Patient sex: M
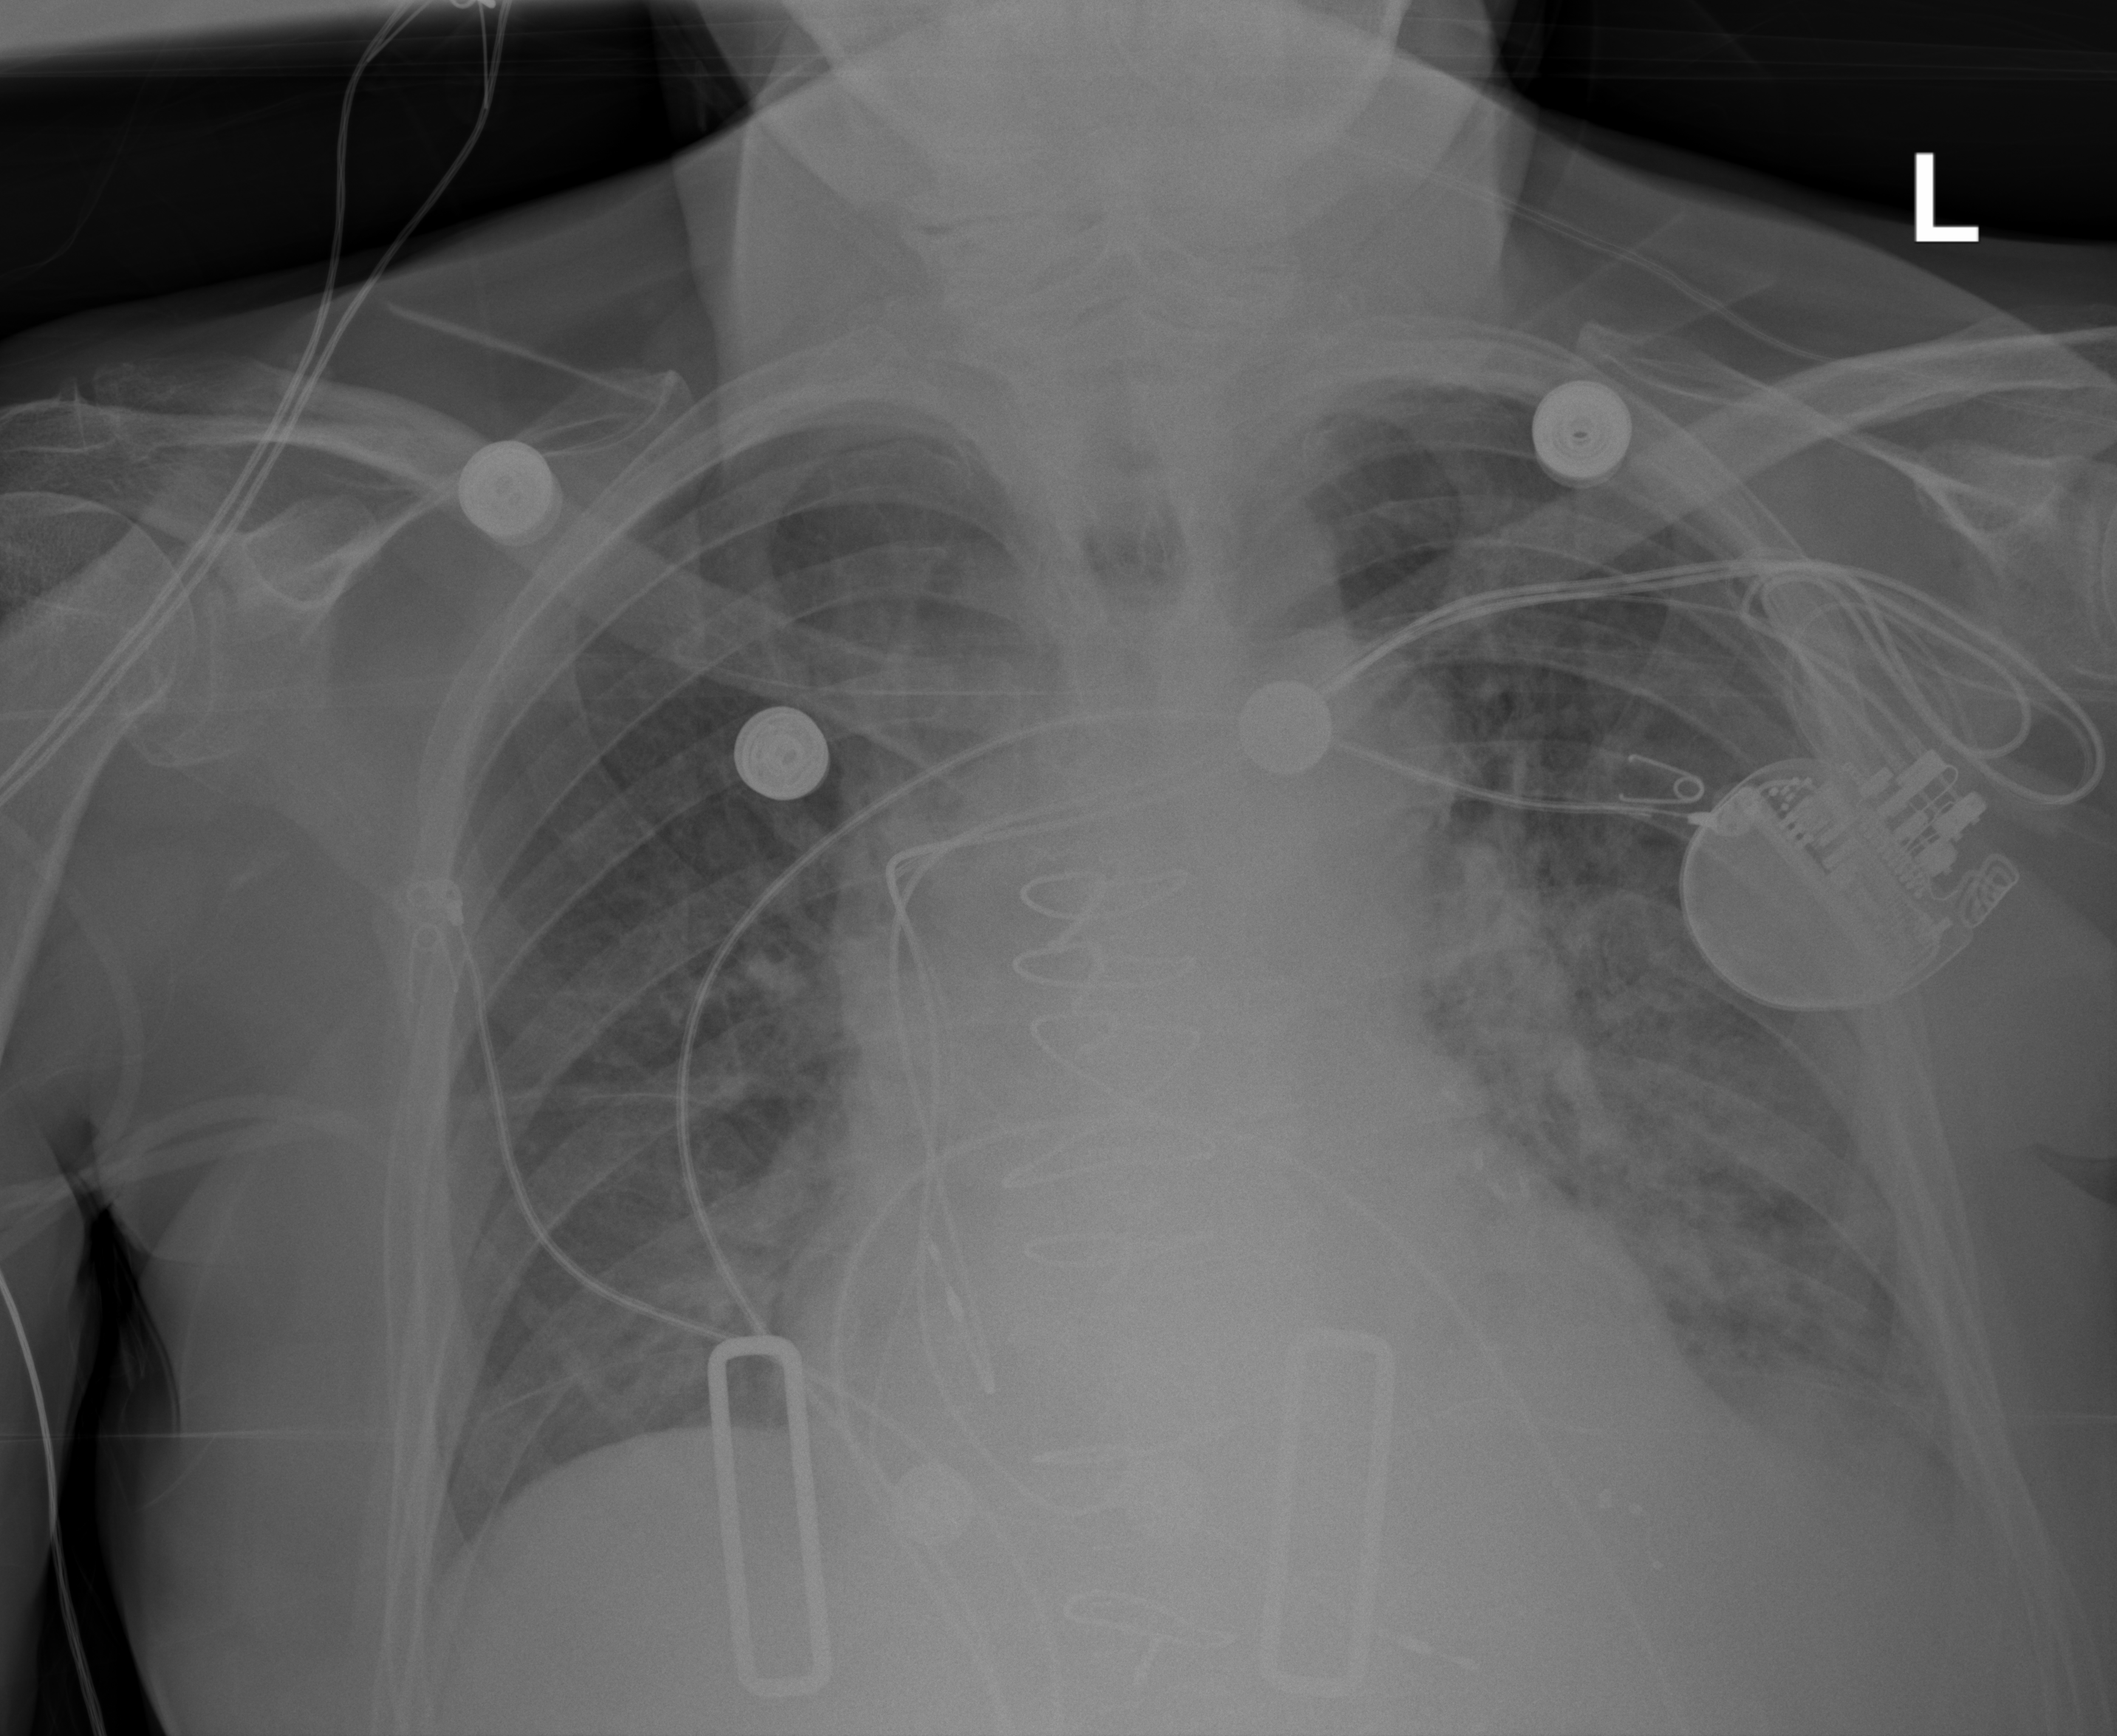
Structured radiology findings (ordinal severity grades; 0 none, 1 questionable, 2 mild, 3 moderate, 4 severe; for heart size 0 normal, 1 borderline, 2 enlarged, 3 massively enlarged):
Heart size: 2
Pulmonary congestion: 2
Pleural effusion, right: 0
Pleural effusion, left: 1
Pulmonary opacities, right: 0
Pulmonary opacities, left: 2
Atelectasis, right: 1
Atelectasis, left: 2